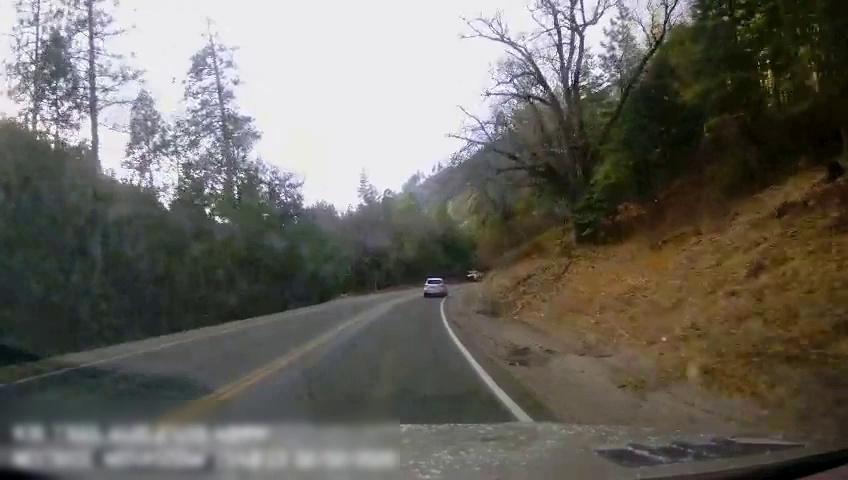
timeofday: Day
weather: Sunny
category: Drivable Space
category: Vehicles | Truck
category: Vehicles | Car
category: Lanes | Opposite Lane
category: Lanes | Current Lane
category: Lanes | Current Lane
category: Lanes | Current Lane